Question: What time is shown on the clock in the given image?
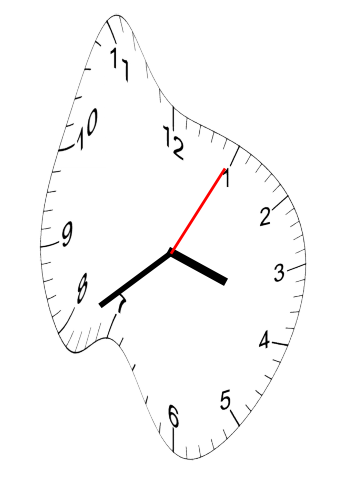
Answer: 03:39:05